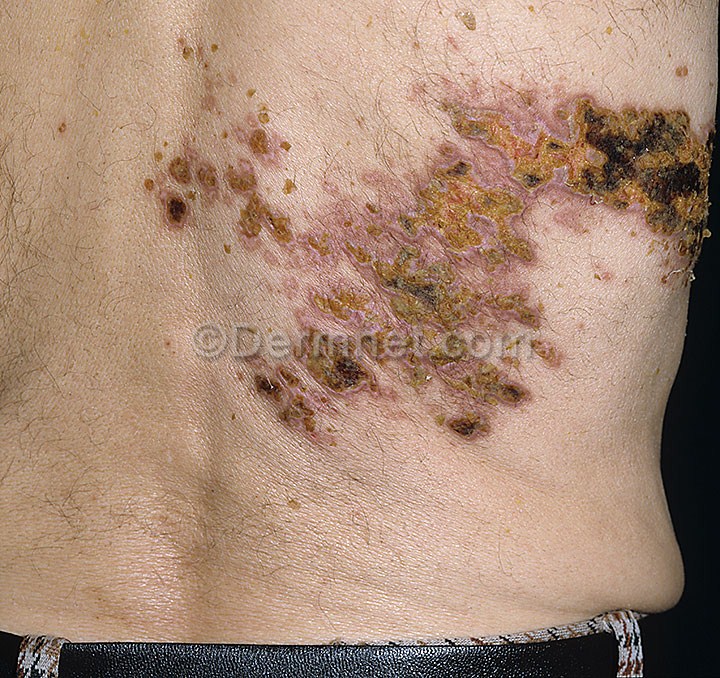
Disease: Warts Molluscum and other Viral Infections